The image folds the raw vibration samples of a bearing signal into a 2-D grayscale square (signal-to-image encoding). What is the most likely bearing condition (normal, inner_race, outer_race, ball)?
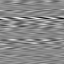
Answer: outer_race